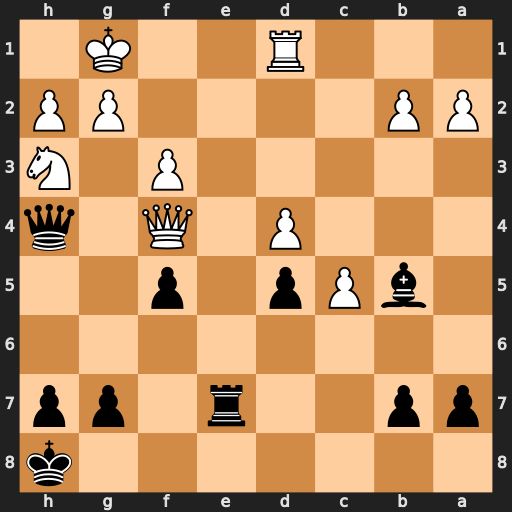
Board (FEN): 7k/pp2r1pp/8/1bPp1p2/3P1Q1q/5P1N/PP4PP/3R2K1
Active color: b
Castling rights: -
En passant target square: -
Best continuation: Re1+ Rxe1 Qxe1#